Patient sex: M
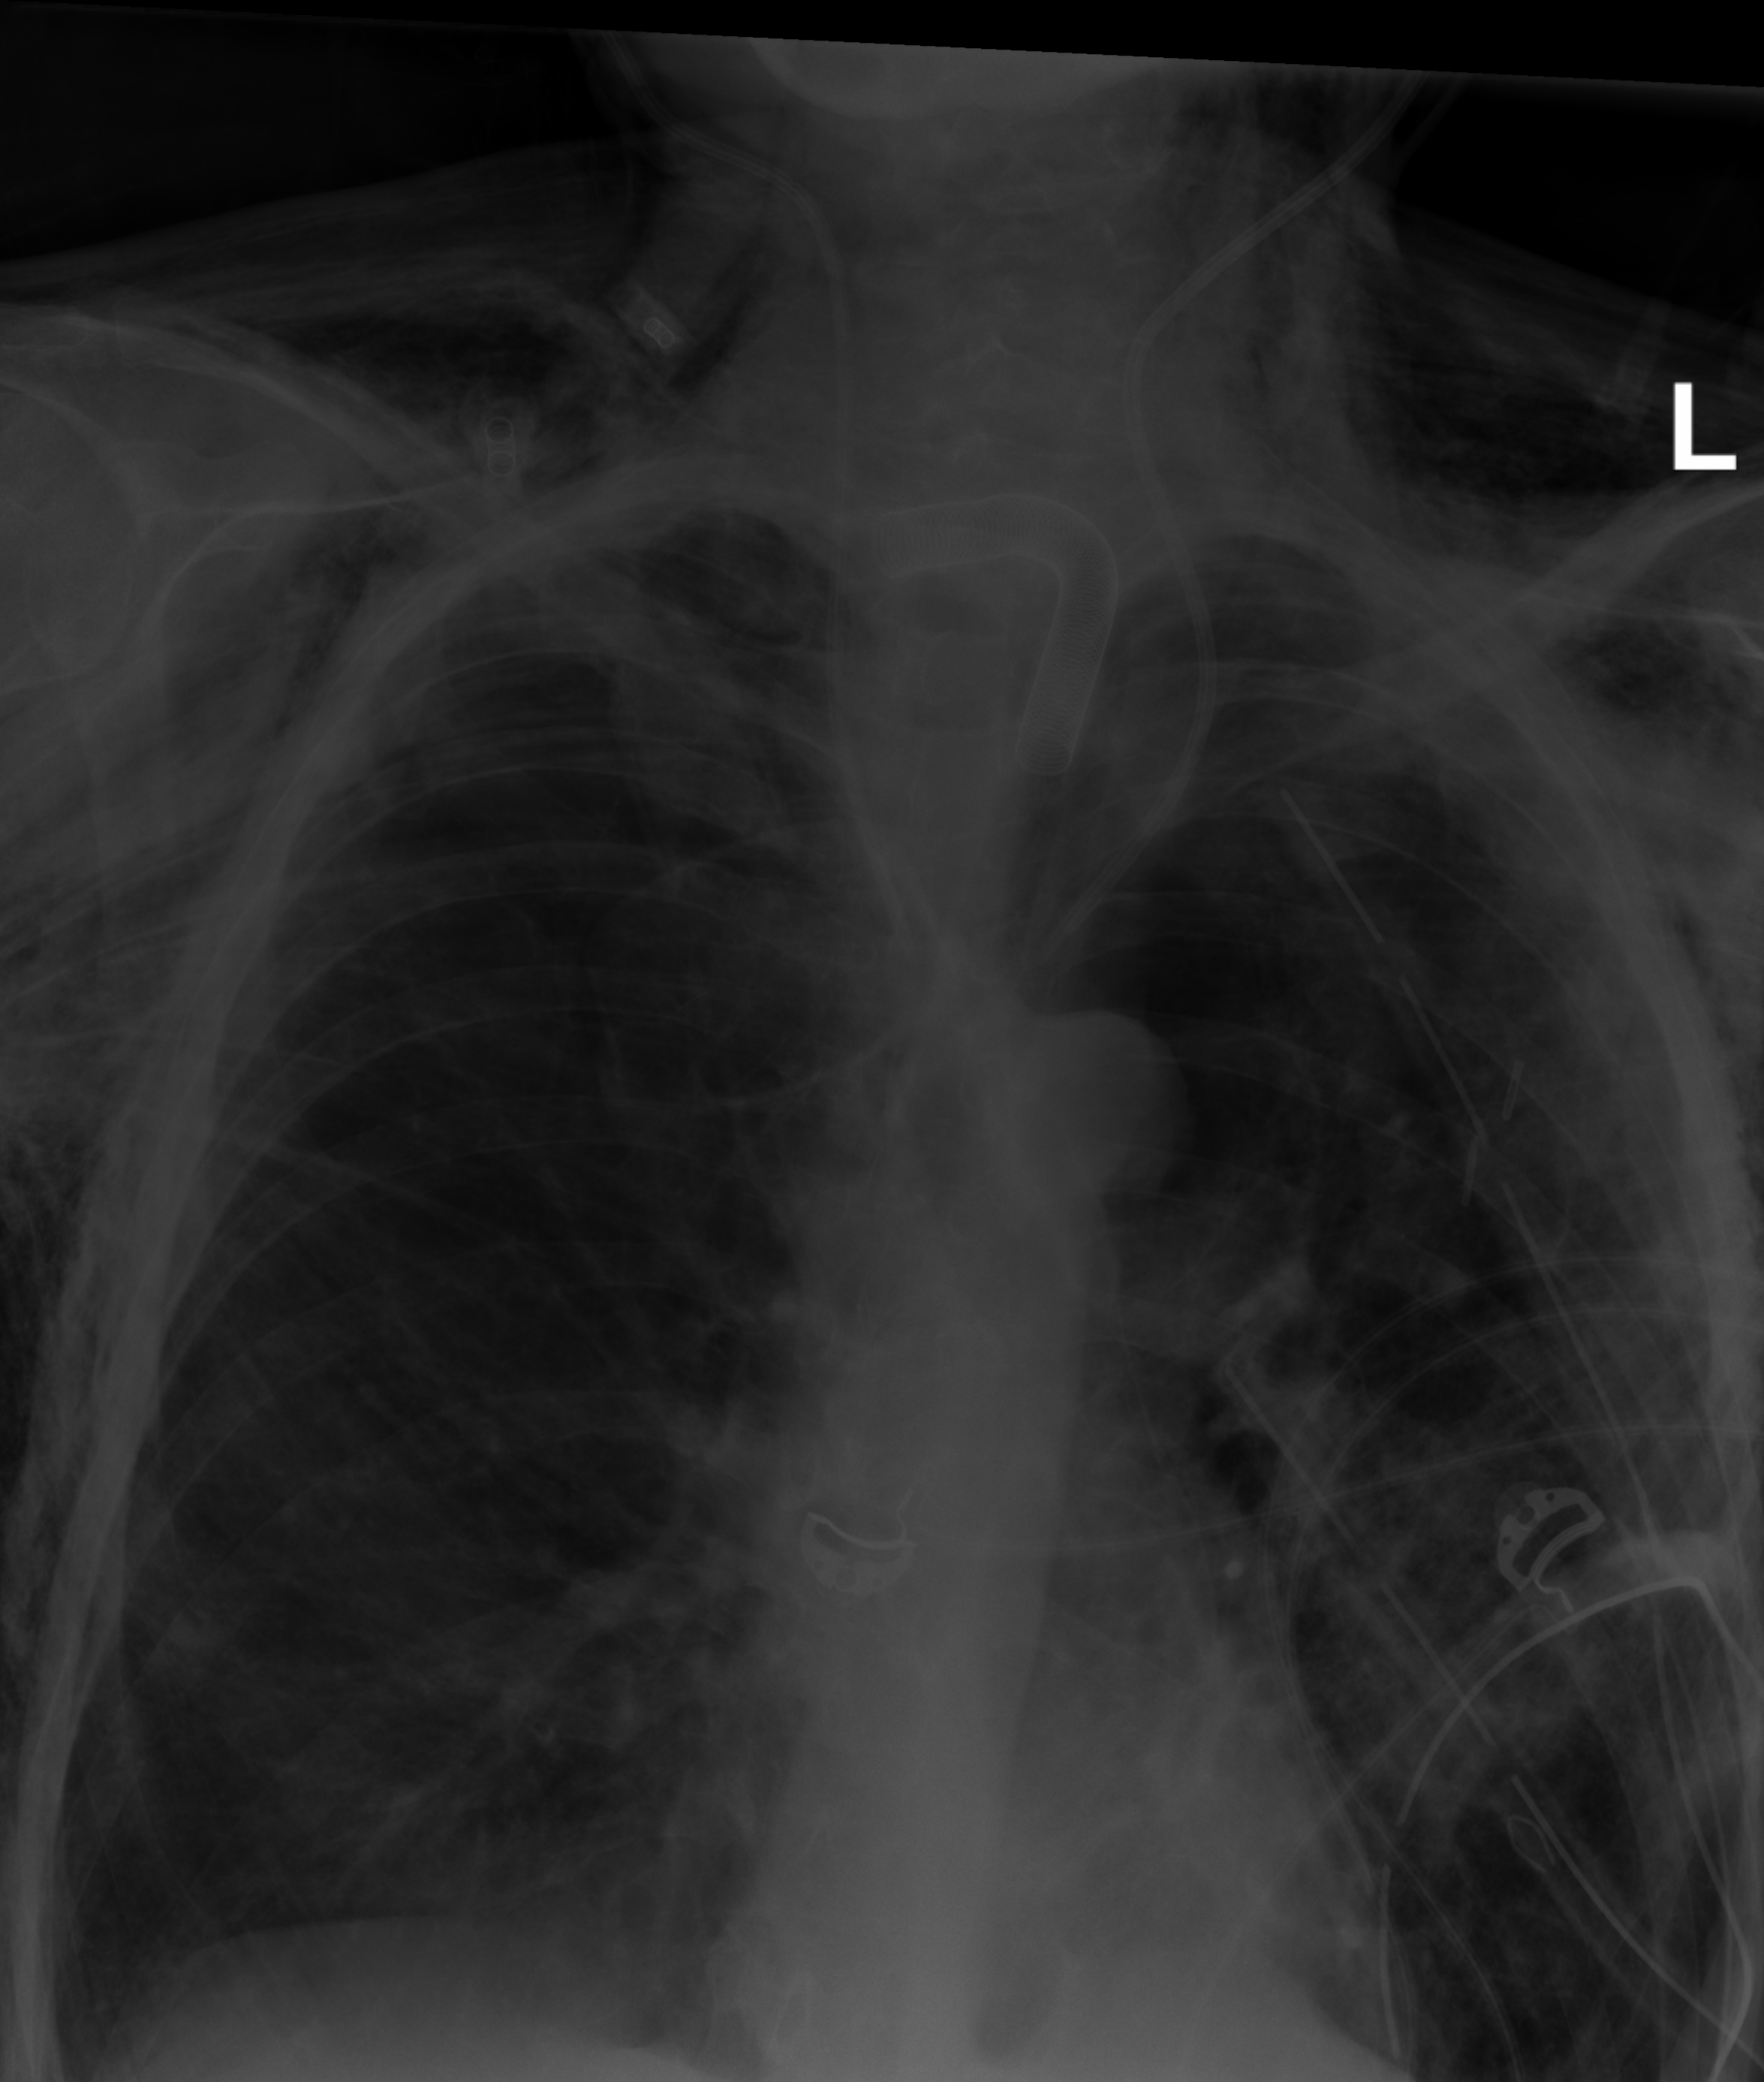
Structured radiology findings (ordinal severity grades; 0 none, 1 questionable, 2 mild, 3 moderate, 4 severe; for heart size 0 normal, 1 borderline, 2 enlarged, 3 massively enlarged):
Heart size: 0
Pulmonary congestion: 0
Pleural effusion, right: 0
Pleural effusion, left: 0
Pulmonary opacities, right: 0
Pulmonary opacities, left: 0
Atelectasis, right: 0
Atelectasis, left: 2